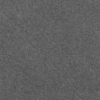
Label: dusty